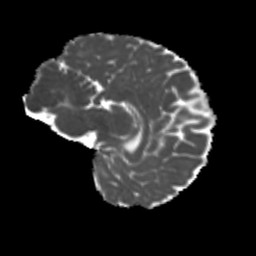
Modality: MD
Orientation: sagittal
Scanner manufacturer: siemens
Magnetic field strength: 3 T
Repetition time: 4 s
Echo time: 0.0594 s